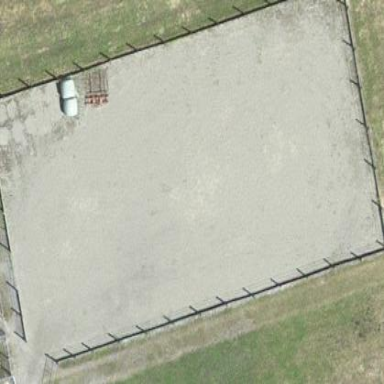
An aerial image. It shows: Equestrian pitch for leisure land sports.